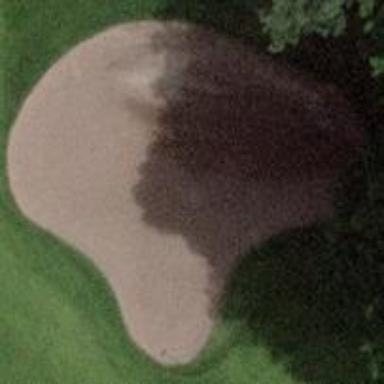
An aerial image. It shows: Golf bunker.